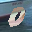
Label: 0